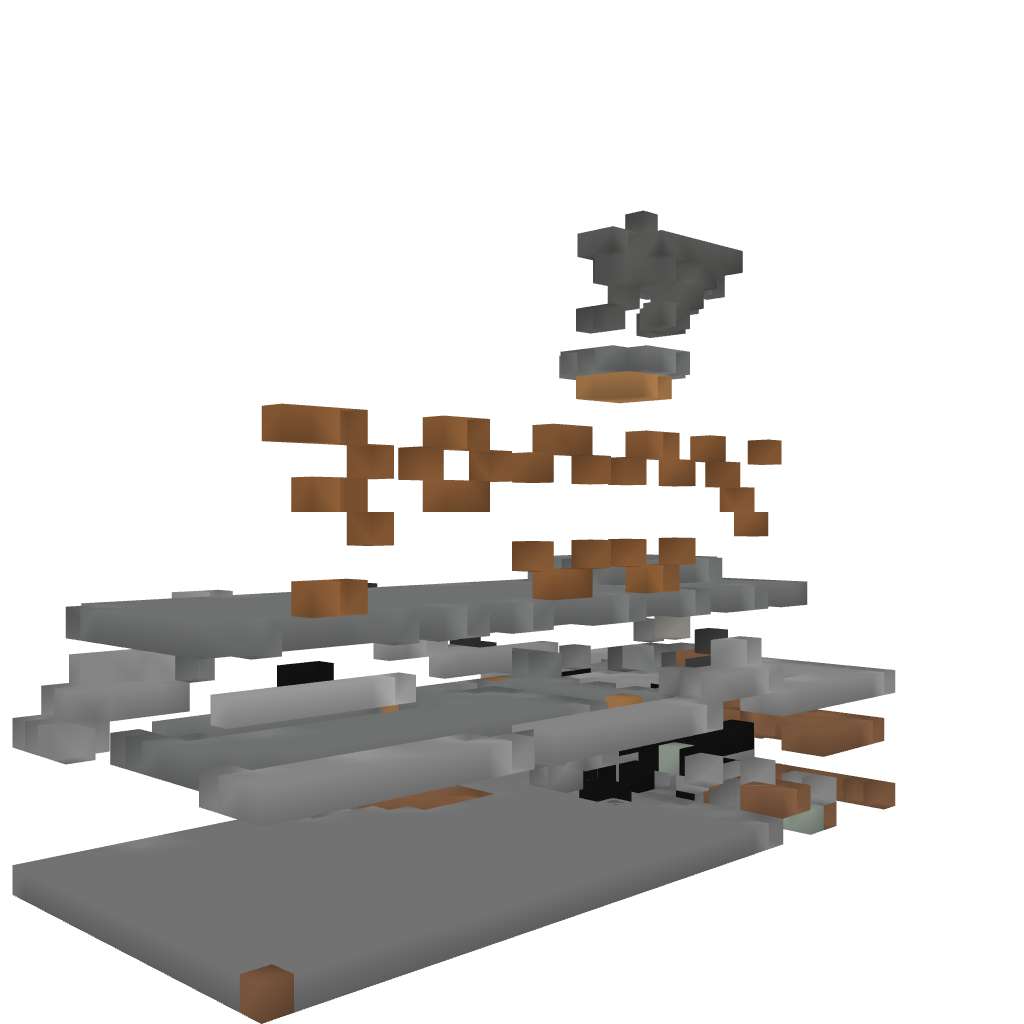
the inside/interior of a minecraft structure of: Working Bacon Factory